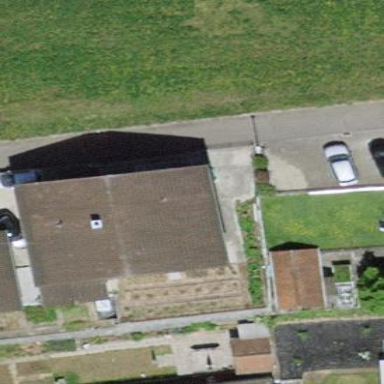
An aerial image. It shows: Simple house.